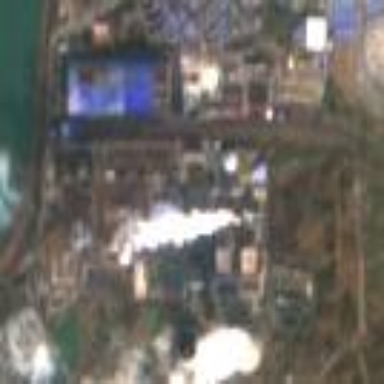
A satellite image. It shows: Industrial area with coal power plant.